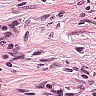
Metastatic tissue present: no